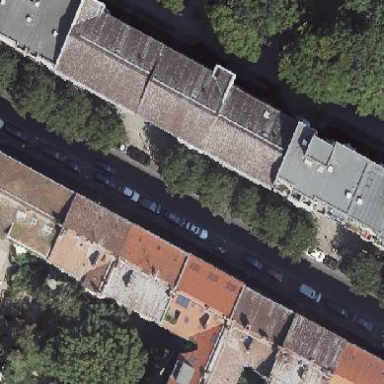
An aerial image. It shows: Street-side parking area with sett surface.